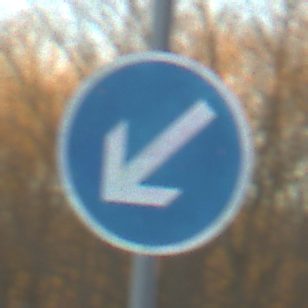
Verkehrszeichen: VorgeschriebeneVorbeifahrtLinks
Umgebung: Outdoor, Nature
Tageszeit: SunriseSunset
Wetter: Clear
Licht: Natural
Jahreszeit: Winter
Kontrast: LowContrast